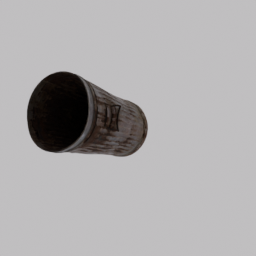
Label: tools